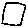
Label: square